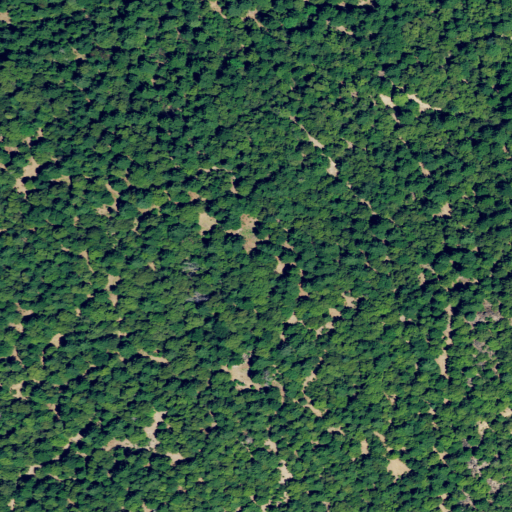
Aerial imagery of mountain in California named Mount Hannah containing evergreen forest and mixed forest